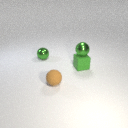
small green metal sphere behind small green rubber cube